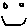
Label: smiley face